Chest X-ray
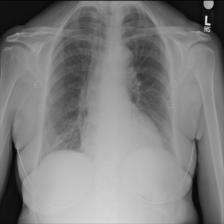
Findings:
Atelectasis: negative
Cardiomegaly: negative
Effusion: negative
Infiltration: negative
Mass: negative
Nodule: negative
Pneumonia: negative
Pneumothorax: negative
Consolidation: negative
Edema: negative
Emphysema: negative
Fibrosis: negative
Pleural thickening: negative
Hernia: negative